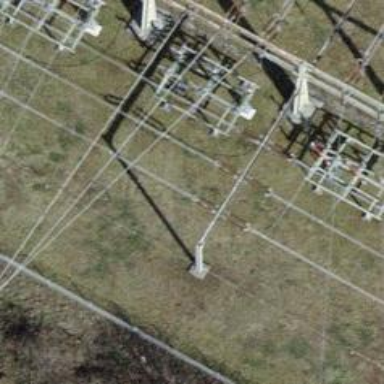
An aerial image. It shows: Power line with three cables in bay configuration.